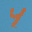
Label: 4